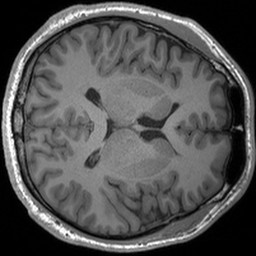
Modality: T1w
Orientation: axial
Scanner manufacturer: siemens
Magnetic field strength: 3 T
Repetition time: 1.54 s
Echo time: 0.00234 s